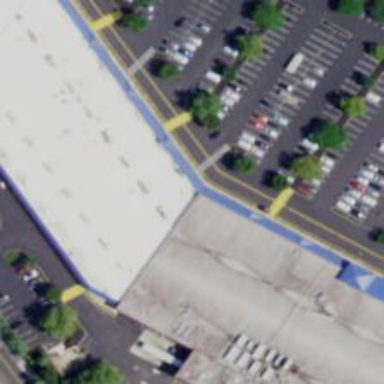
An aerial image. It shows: Retail building.